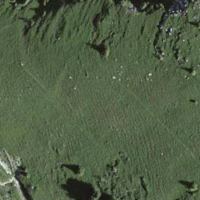
EUNIS habitat code: 41
Species observed at this site:
Aster alpinus
Hieracium villosum
Campanula thyrsoides